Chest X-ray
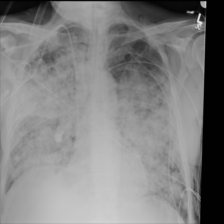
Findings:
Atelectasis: negative
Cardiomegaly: negative
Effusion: negative
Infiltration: negative
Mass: negative
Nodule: negative
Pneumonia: negative
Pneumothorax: negative
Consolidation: negative
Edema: negative
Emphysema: negative
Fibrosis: negative
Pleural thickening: negative
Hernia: negative